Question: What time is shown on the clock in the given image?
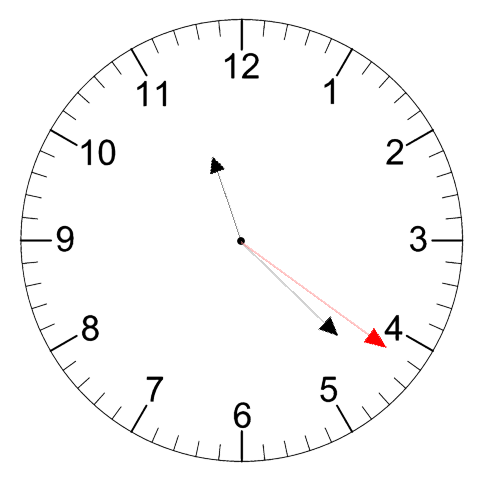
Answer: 11:22:21